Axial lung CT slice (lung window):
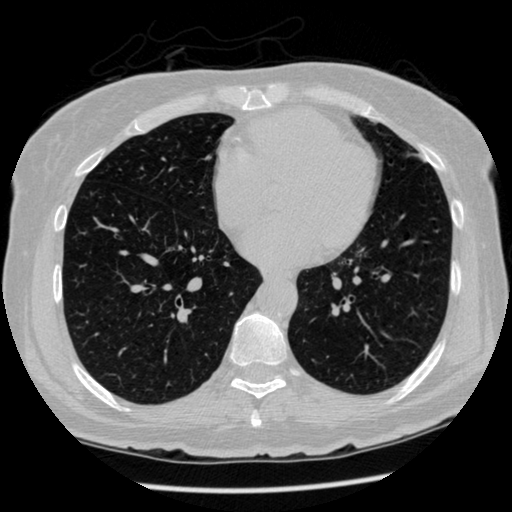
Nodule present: no